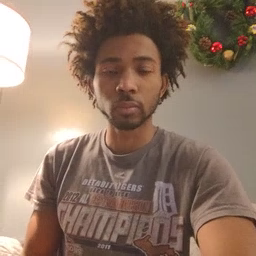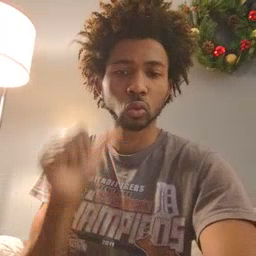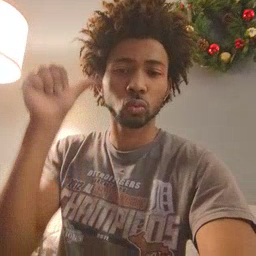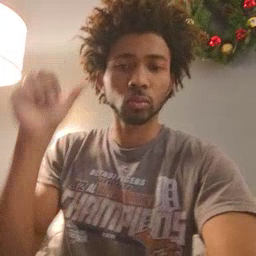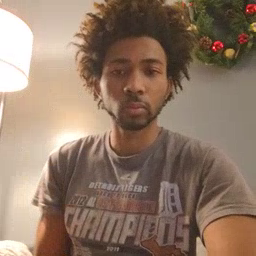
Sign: yesterday